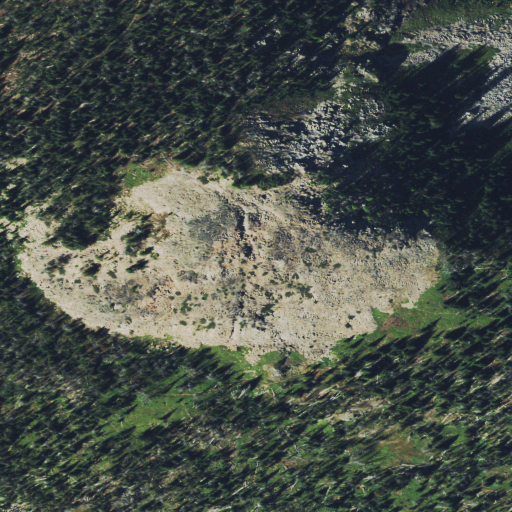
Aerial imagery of mountain in Montana named Palisade Mountain containing evergreen forest, shrub, and grassland